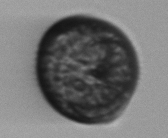
Label: Margalefidinium